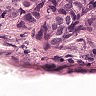
Metastatic tissue present: yes